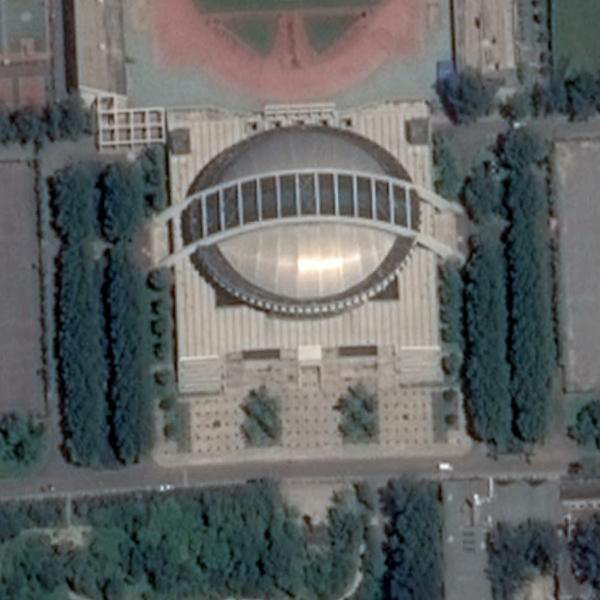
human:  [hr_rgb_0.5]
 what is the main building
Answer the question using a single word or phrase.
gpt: center